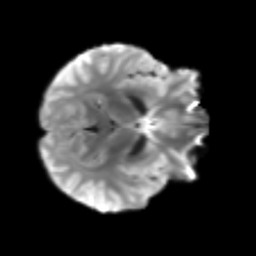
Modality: T2w
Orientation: axial
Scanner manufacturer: siemens
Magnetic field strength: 3 T
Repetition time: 3.6 s
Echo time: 0.092 s